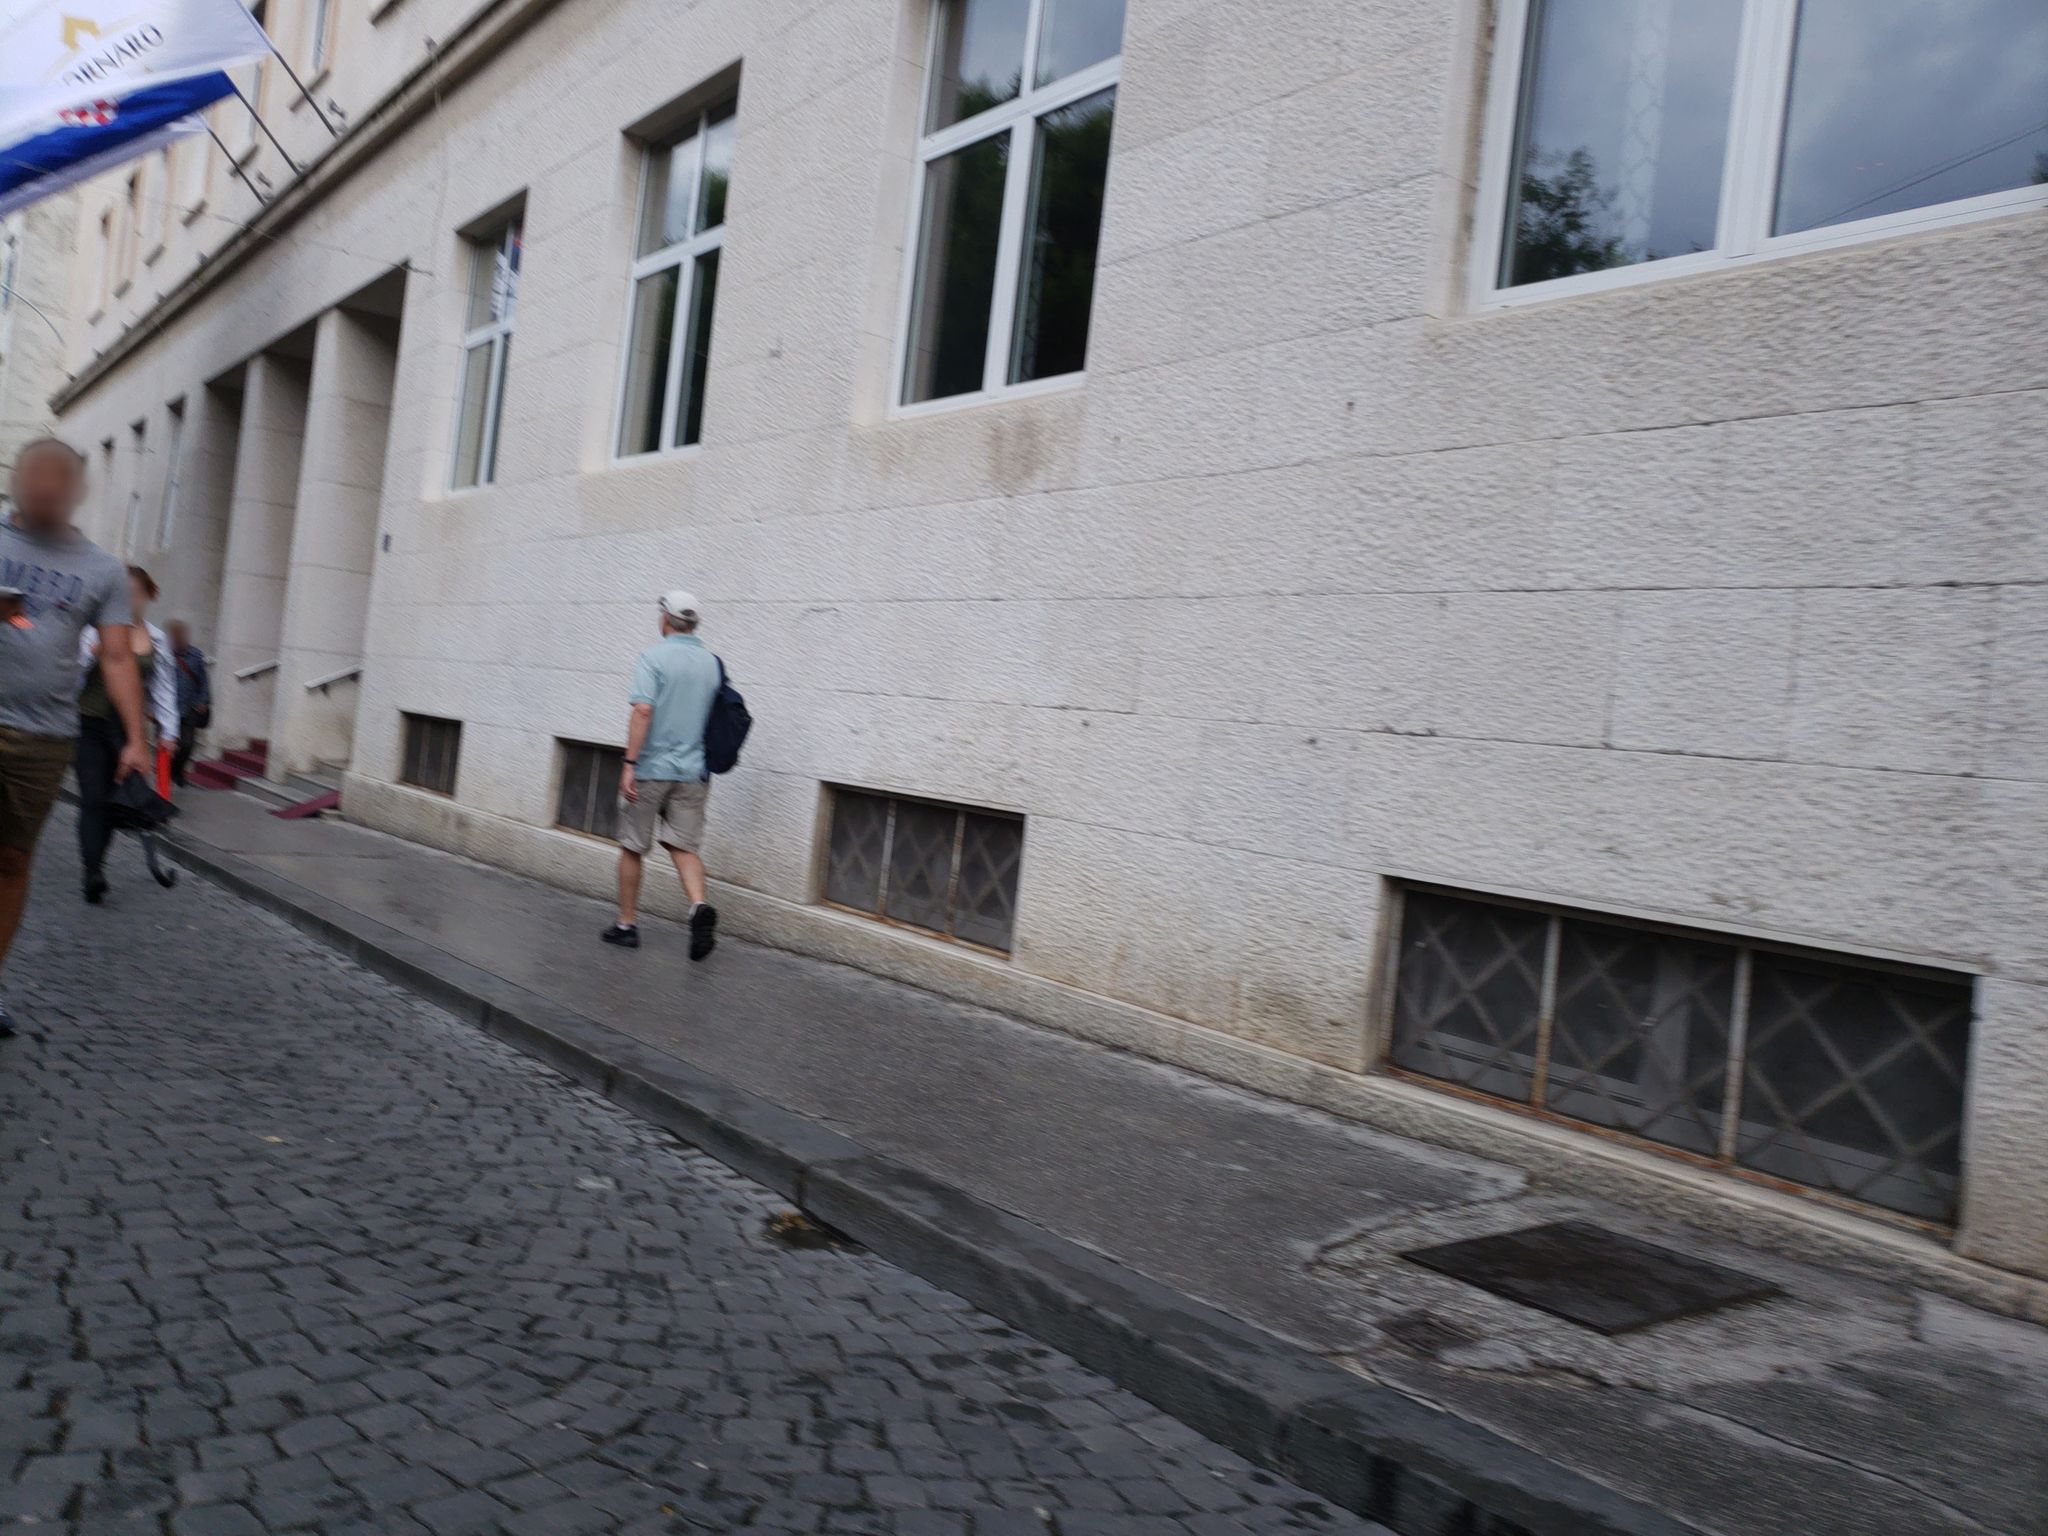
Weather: clear
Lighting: day
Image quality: good
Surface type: walking surface
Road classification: pedestrian
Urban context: urban centre
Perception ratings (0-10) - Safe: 3.01, Lively: 6.23, Beautiful: 7.39, Boring: 5.74, Depressing: 3.15, Wealthy: 3.21